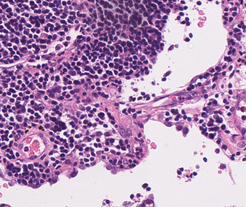
Tumor epithelial tissue: no
Tumor-associated stroma tissue: yes
Normal tissue: no